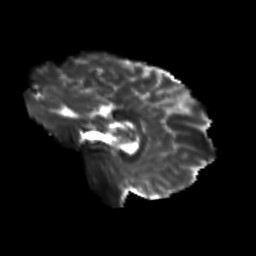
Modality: T2w
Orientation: sagittal
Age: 19
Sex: male
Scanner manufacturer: siemens
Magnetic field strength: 3 T
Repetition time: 3.5 s
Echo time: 0.125 s